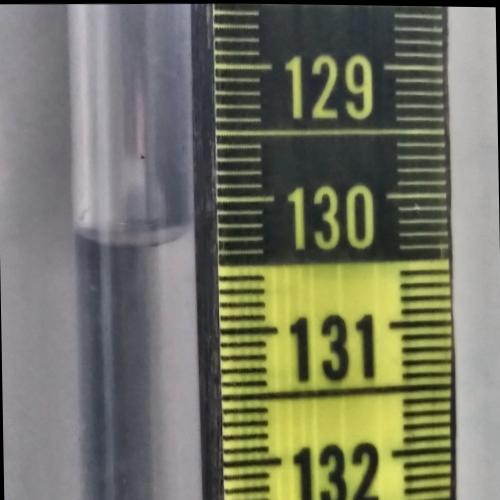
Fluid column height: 130.3 cm